Field crop: tomato
Growth stage: 1
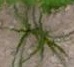
Species: cyperus